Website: bh-photo
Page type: billing-address
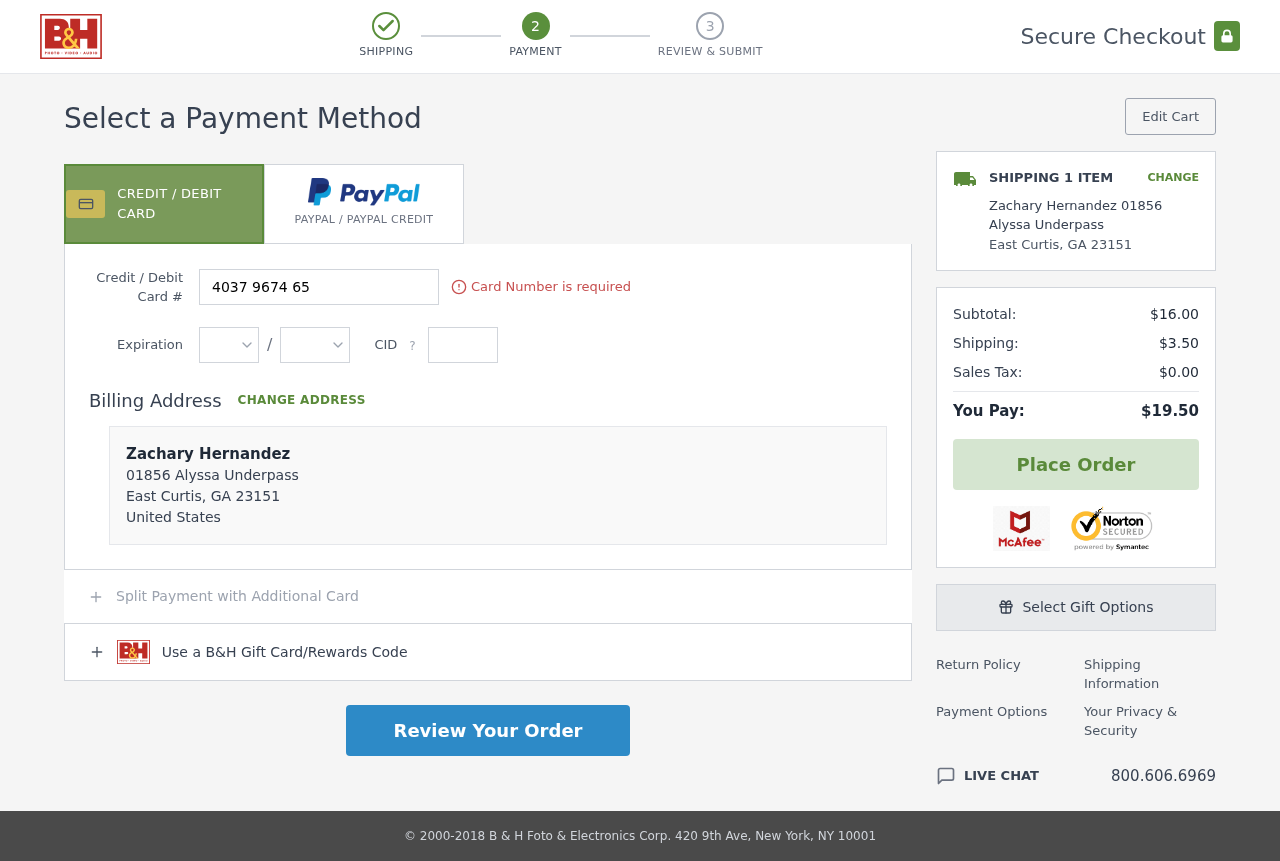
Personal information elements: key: PII_CARD_CVV
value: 857
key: PII_CARD_EXPIRY_MONTH
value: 01
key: PII_CARD_EXPIRY_YEAR
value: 27
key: PII_CARD_NUMBER
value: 4037 9674 6543 8884
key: PII_CITY
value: East Curtis
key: PII_COUNTRY
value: United States
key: PII_FULLNAME
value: Zachary Hernandez
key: PII_FULLNAME2
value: Zachary Hernandez
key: PII_POSTCODE
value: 23151
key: PII_STATE_ABBR
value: GA
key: PII_STREET
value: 01856 Alyssa Underpass
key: PII_POSTCODE_FULL
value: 23151
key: PII_POSTCODE_NUMERIC
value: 23151
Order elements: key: ORDER_NUM_ITEMS
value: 1
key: ORDER_SUBTOTAL
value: $16.00
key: ORDER_SHIPPING_COST
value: $3.50
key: ORDER_TAX
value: $0.00
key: ORDER_TOTAL
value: $19.50